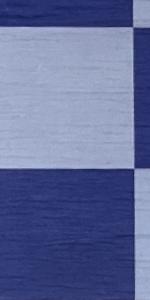
Label: Empty